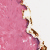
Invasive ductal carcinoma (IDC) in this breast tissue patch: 0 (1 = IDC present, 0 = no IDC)